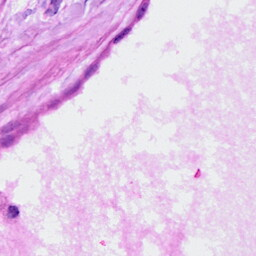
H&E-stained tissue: Ovarian